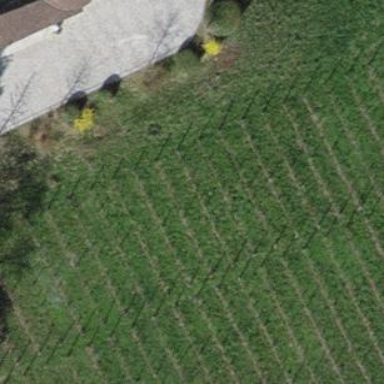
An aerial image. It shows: Beautiful vineyard in the countryside.